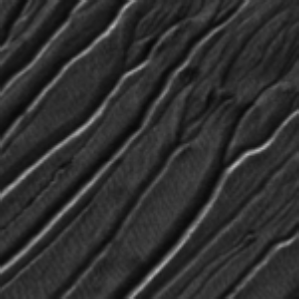
Label: frost